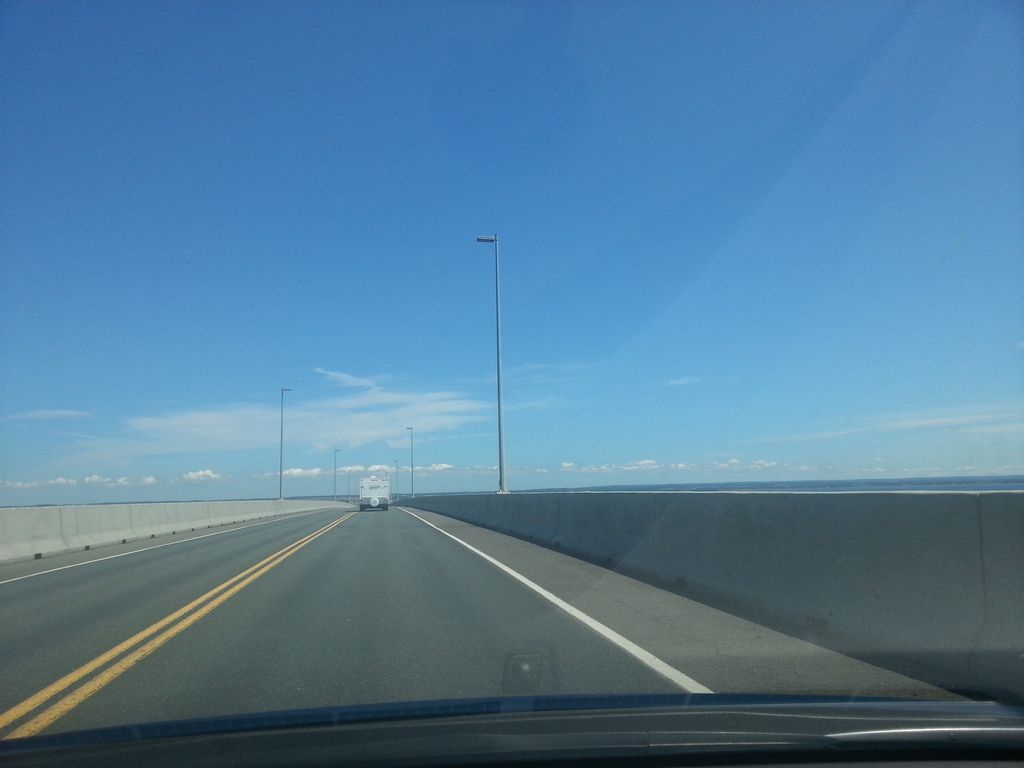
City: charlottetown